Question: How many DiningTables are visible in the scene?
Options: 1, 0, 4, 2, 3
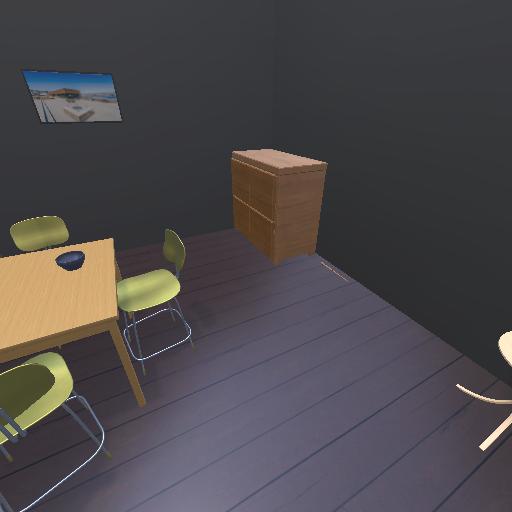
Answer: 1